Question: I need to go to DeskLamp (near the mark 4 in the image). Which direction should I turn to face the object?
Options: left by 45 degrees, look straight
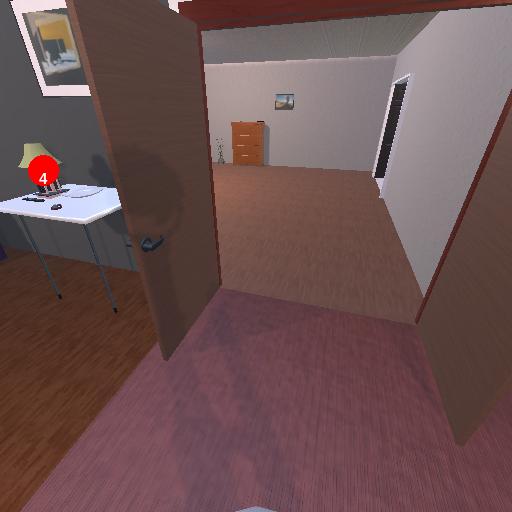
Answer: left by 45 degrees